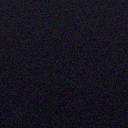
Screen state: off